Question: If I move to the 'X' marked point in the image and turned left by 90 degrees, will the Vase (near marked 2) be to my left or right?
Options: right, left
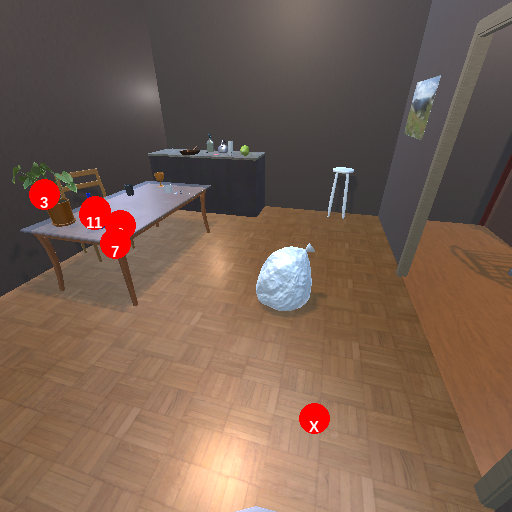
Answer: right